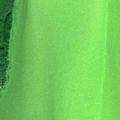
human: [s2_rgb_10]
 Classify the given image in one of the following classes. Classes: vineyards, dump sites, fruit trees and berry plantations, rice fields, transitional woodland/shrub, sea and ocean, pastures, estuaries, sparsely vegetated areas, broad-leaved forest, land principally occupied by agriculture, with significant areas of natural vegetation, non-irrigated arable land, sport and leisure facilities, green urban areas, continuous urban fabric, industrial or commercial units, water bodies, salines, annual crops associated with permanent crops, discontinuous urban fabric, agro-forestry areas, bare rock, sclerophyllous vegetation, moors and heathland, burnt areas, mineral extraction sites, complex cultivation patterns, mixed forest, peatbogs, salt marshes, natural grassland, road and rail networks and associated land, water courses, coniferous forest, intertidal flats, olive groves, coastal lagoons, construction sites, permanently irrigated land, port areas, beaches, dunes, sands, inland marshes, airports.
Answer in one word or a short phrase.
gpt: coniferous forest, mixed forest, coastal lagoons